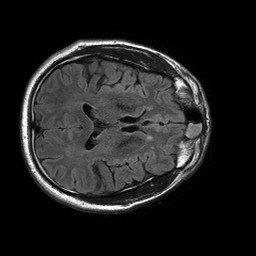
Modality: FLAIR
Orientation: axial
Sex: male
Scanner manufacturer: philips
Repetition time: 11 s
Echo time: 0.125 s